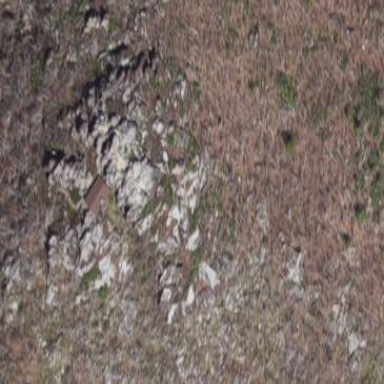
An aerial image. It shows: Landscape dominated by bare rock.